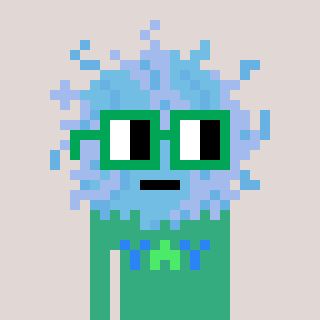
a pixel art character with square green glasses, a lint-shaped head and a teal-colored body on a warm background